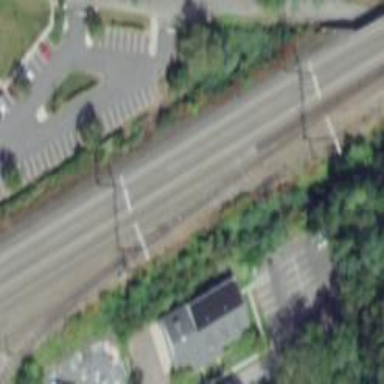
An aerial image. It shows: Railway track with contact lines for electrification.